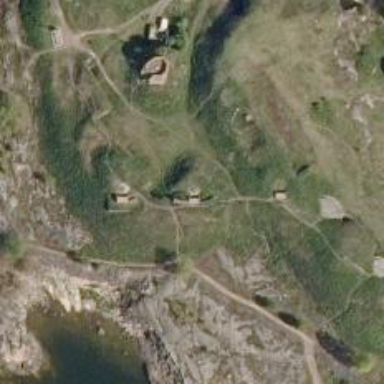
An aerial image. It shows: Military bunker.